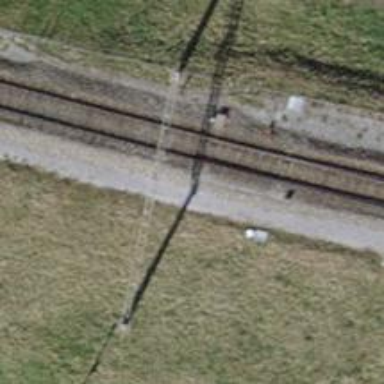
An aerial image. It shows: Railway switch.